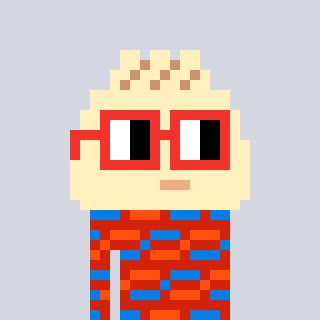
a pixel art character with square red glasses, a porkbao-shaped head and a red-colored body on a cool background